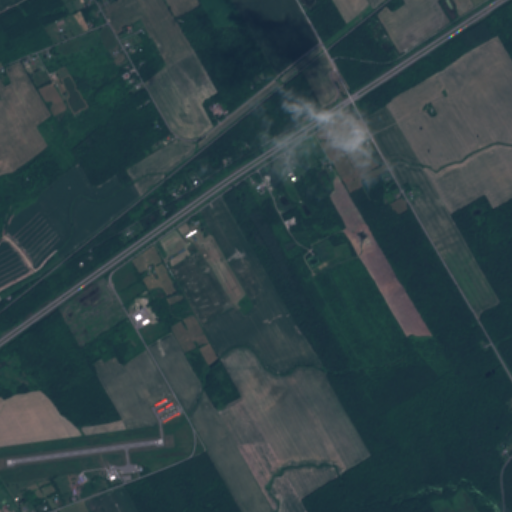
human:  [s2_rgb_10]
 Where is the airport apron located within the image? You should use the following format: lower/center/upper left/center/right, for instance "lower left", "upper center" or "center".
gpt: The airport apron is located in the lower left of the image.
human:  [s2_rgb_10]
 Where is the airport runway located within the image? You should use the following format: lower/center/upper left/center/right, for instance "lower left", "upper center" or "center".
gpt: The airport runway is located in the lower left of the image.
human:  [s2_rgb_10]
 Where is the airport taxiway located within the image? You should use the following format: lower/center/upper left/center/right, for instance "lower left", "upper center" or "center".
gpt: The airport taxiway is located in the lower left of the image.
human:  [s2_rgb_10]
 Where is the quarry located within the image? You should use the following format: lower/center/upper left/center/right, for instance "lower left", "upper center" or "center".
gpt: There is no quarry in the image.